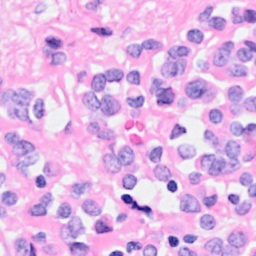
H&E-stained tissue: Breast